Question: I have downloaded Bullet Physics' source on github and followed several different instructions on building/integrating its libraries into my project.
However, it doesn't matter the approach I choose, I always end up getting the same errors:

One of the guides I followed it this: <URL>
I have tried variations of two approaches:
1) Building Bullet's .lib files, placing it on my project as:
/bullet /bullet/src /bullet/lib
and linking the libs on my cmake, including src on it.
2) placing everything I extract from bullet source (as it comes from git repos) on /bullet in my project folder.
then adding subdir /bullet to my cmake and linking it to my project.
Both give the exact same output as in the image.
What am I doing wrong?
Edit: Basically, what I want to do is have the source of Bullet together with my project so that when I make my project, it will compile Bullet once and it will be there to be used statically.
Because my project works on Windows/OSX/Linux I want to have the source to create the static libs rather then the static version to each OS. (However I can't make it work right now with just the Windows version already built).
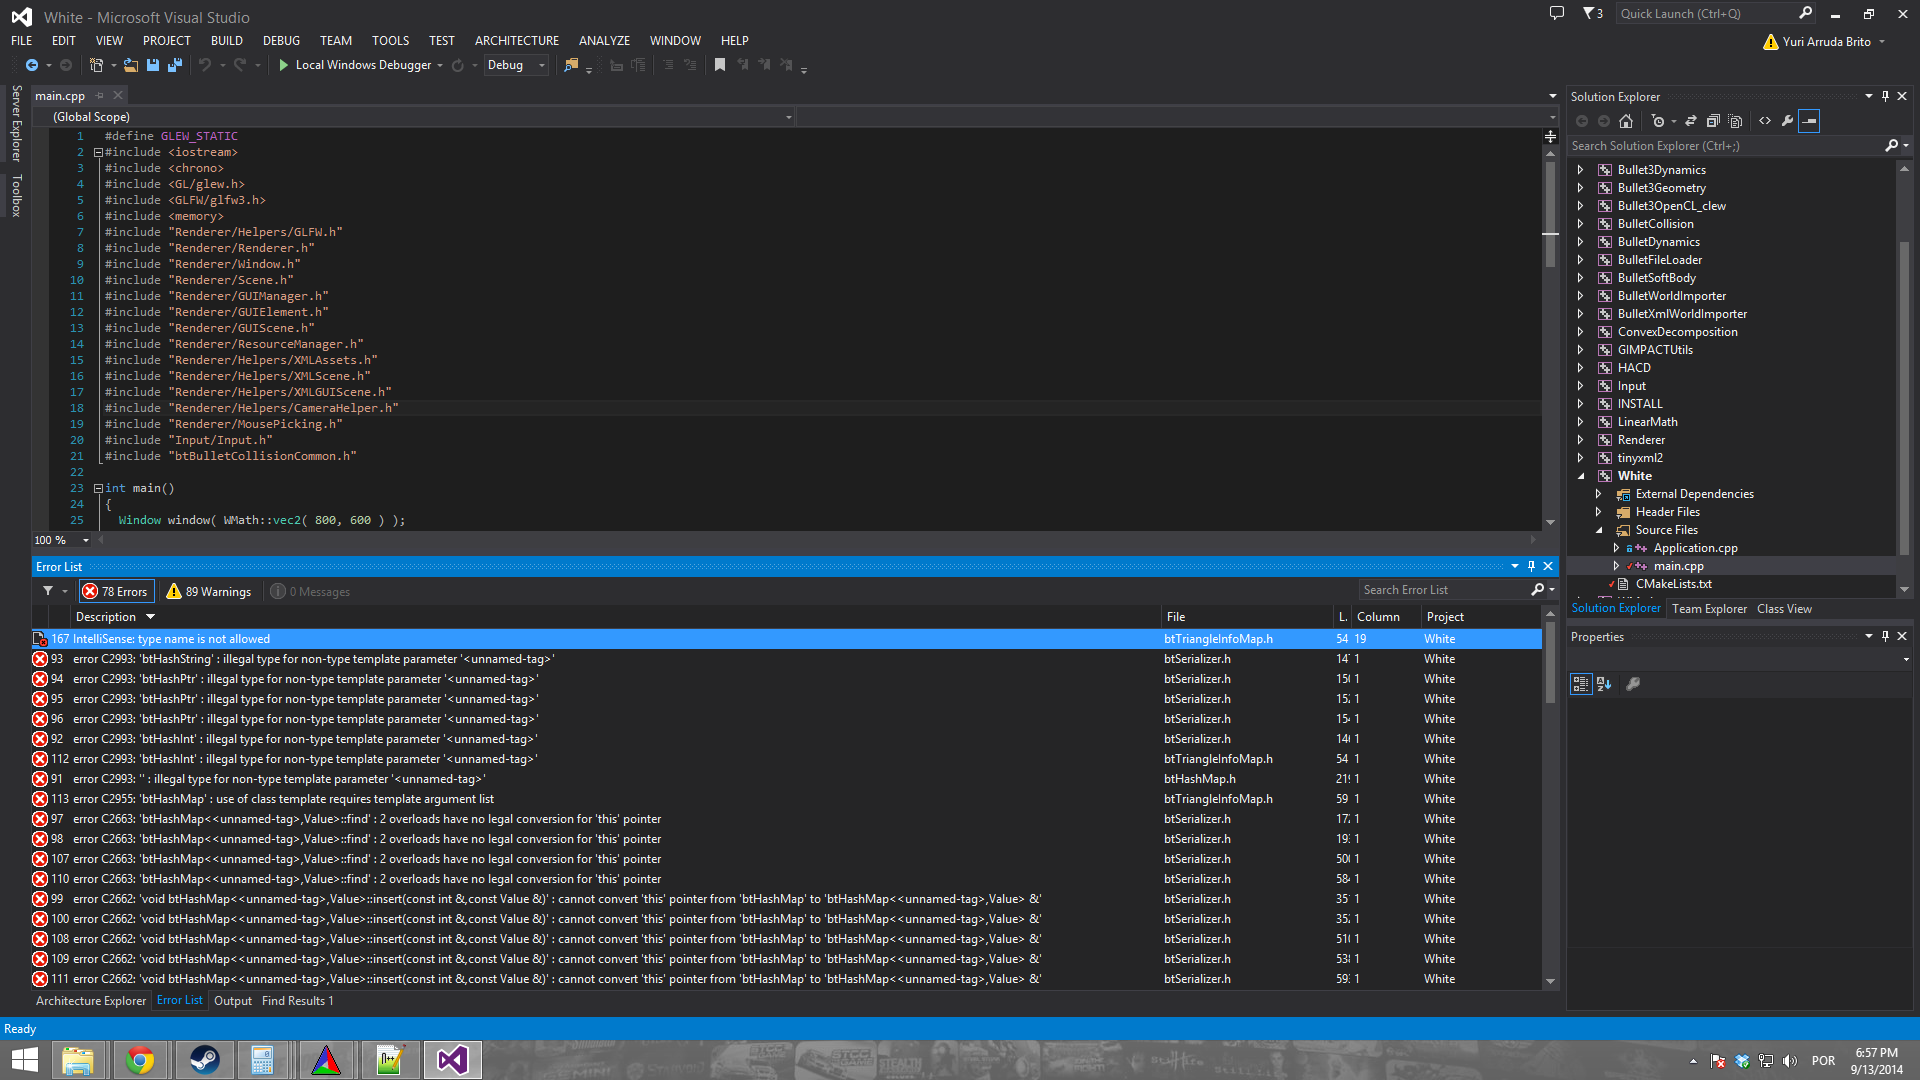
Answer: Turns out the problem was a conflict between define macros on Bullet and my original Project.
We both had '#define Key {something}' in our codes.